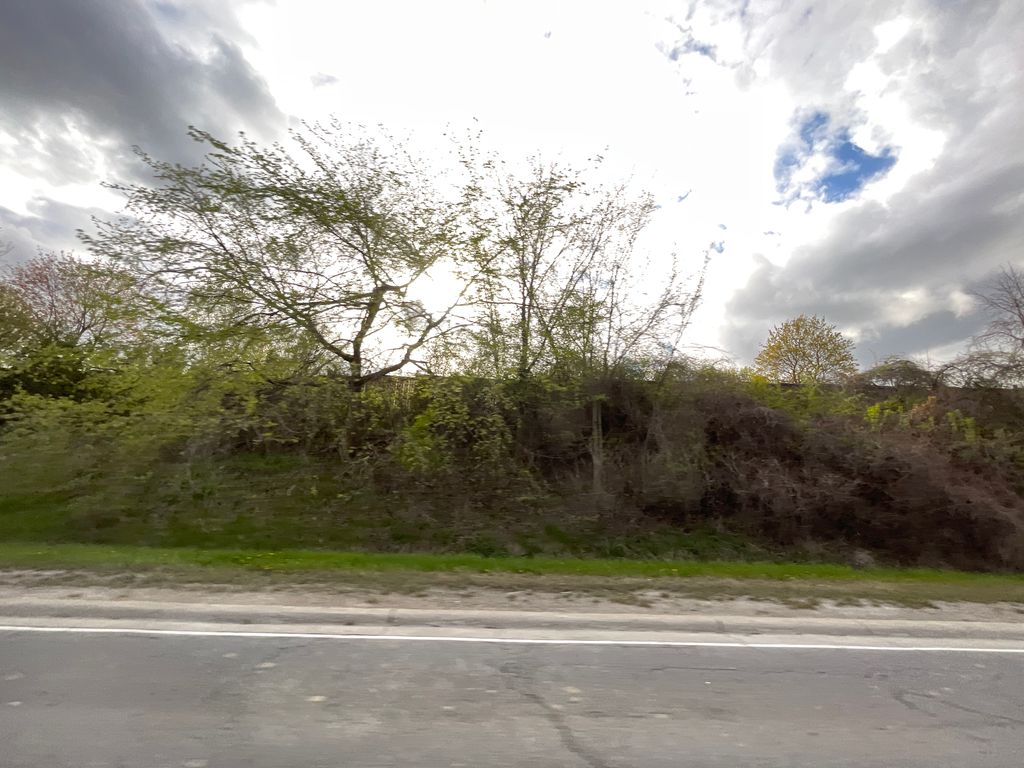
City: kitchener-waterloo